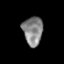
Tissue: prostate
Cell type: T cells
Senescence score: 0.3164
Nuclear area (px): 558
Mean DAPI intensity: 133.177